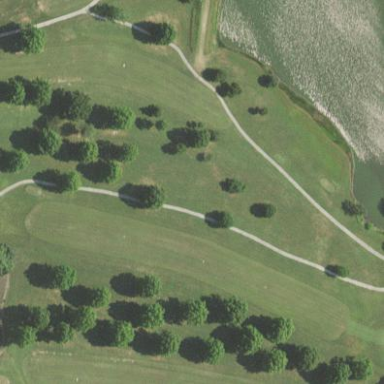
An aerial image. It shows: Golf fairway surrounded by grass.